九年级 · 计数
邮票素有“国家名片”之称, 方寸之间, 包罗万象, 下图是为纪念 2022 年北京冬奥会发行的四枚邮票.

越野滑雪

高山滑雪

冬季两项

自由式滑雪

现将这四枚邮票放在一个不透明的盒子中，随机从中抽出一枚，抽取到“高山滑雪”邮票的概率是 $\qquad$ .

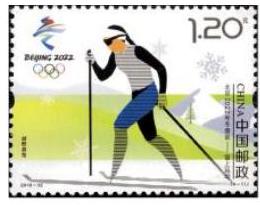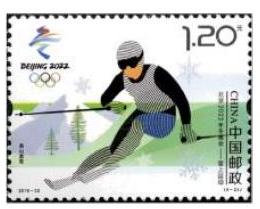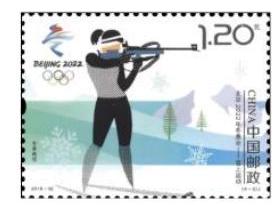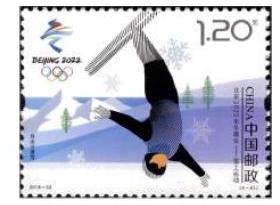
答案:  $\frac{1}{4} / 0.25$

解析: 根据概率的计算公式进行计算即可.

【详解】解：由题意可知, 共有四种等可能的情况,

$\therefore P_{\text {(抽到 “高山滑雪”) }}=\frac{1}{4}$,

故答案为: $\frac{1}{4}$.

【点睛】本题考查了概率公式, 解题的关键是掌握: 概率所求情况数与总情况数之比.